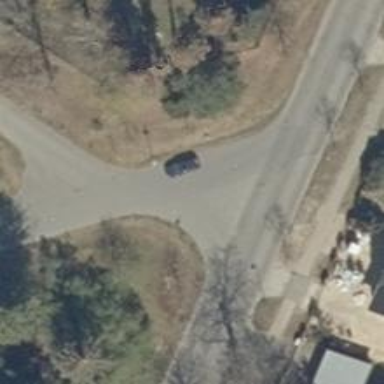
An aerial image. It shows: Road with "give way" sign.